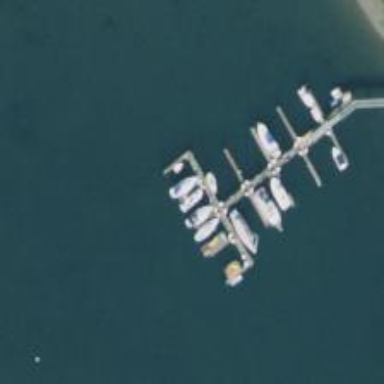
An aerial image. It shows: Man-made pier.